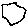
Label: hexagon